Question: I'm new at Knockout JS and i am struggling with this issue, need your guidance. Everything works fine i am fable to get 'ProductID' and it's 'ProductOffers' VIA 'Ajax' but when i second 'dropdown' doesn't populates itself.
'''
<table>
<thead>
<tr>
<th></th>
<th>Product</th>
<th>Product Offers</th>
<th>Price</th>
<th>Stock</th>
</tr>
</thead>
<tbody>
<tr>
<td>
<select data-bind="options: Products, optionsText: 'Name',optionsValue: 'ID', value: ProductID, optionsCaption: '-'" />
</td>
<td data-bind="if: ProductID">
<select data-bind="options: ProductOffers, optionsText: 'Name',optionsValue: 'ID', value: ProductOfferID, optionsCaption: '-'" />
</td>
<td></td>
<td></td>
</tr>
</tbody>
</table>
<script type="text/javascript">
function Product(id, name) {
this.ID = id;
this.Name = name;
}
function Offer(id, name) {
this.ID = id;
this.Name = name;
}
var viewModel = {
Products: ko.observableArray(<%= LoadProducts() %>),
ProductID: ko.observable('0'),
ProductOfferID: ko.observable('0'),
ProductOffers: ko.observable("")
};
viewModel.ProductID.subscribe(function (newValue) {
if (typeof newValue != "undefined") {
//alert("Selected product is : " + newValue);
viewModel.ProductOffers = GetProductOffers(newValue);
//alert(viewModel.ProductOffers);
}
});
ko.extenders.numeric = function (target, precision) {
//create a writeable computed observable to intercept writes to our observable
var result = ko.computed({
read: target, //always return the original observables value
write: function (newValue) {
var current = target(),
roundingMultiplier = Math.pow(10, precision),
newValueAsNum = isNaN(newValue) ? 0 : parseFloat(+newValue),
valueToWrite = Math.round(newValueAsNum * roundingMultiplier) / roundingMultiplier;
//only write if it changed
if (valueToWrite !== current) {
target(valueToWrite);
} else {
//if the rounded value is the same, but a different value was written, force a notification for the current field
if (newValue !== current) {
target.notifySubscribers(valueToWrite);
}
}
}
});
//initialize with current value to make sure it is rounded appropriately
result(target());
//return the new computed observable
return result;
};
ko.applyBindings(viewModel);
function GetProductOffers(ProductID) {
alert("Fetching offers for Product : " + ProductID)
var Val = "";
jQuery.ajax({
type: "POST",
url: "testing.aspx/GetProductOffers",
data: "{ProductID: '" + ProductID + "'}",
contentType: "application/json; charset=utf-8",
dataType: "json",
async: false,
success: function (msg) {
Val = msg.d;
},
error: function (jqXHR, exception) {
if (jqXHR.status === 0) {
alert('Not connect.
Verify Network.' + jqXHR.responseText);
} else if (jqXHR.status == 404) {
alert('Requested page not found. [404]' + jqXHR.responseText);
} else if (jqXHR.status == 500) {
alert('Internal Server Error [500].' + jqXHR.responseText);
} else if (exception === 'parsererror') {
alert('Requested JSON parse failed.' + jqXHR.responseText);
} else if (exception === 'timeout') {
alert('Time out error.' + jqXHR.responseText);
} else if (exception === 'abort') {
alert('Ajax request aborted.' + jqXHR.responseText);
} else {
alert('Uncaught Error.
' + jqXHR.responseText);
}
}
});
return Val;
}
</script>
'''
**EDIT : ** here is a what is hapening after tim's input.

JSFiddle : <URL>
here is the web method , i have changes it to produce a valid 'JSON' acording to JSLint. Now the 2nd dropdown fills up but the problem is it's values never change whenever i change products, correct values are fetched but dropdown doesn't shows them.
'''
[WebMethod]
public static string GetProductOffers(long ProductID)
{
StringBuilder sbScript = new StringBuilder();
string json = "[{"ID": 0,"Name": "Sorry ! No data found"}]";
bool first = true;
List<DMS.ProductOfferDO> offers = ProductOffers.Get(ProductID);
if (offers != null && offers.Count > 0)
{
sbScript.Append("[");
foreach (var x in offers.OrderBy(d => d.IsCashOffer))
{
if (first)
{
sbScript.Append(string.Format("{{"ID": {0},"Name": "{1}"}}", x.ID, x.Name));
first = false;
}
else
{
sbScript.Append(string.Format(",{{"ID": {0},"Name": "{1}"}}", x.ID, x.Name));
}
}
sbScript.Append("]");
json = sbScript.ToString();
}
return json;
}
'''
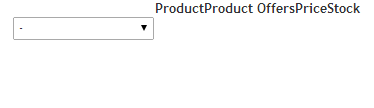
Answer: Why are you declaring 'ProductOffers' as 'ko.observable("")'? It should be declared as an observable array instead: 'ProductOffers: ko.observableArray([]);'
Also, in your JFiddle:
'''
function GetProductOffers(ProductID) {
var Val = "[new Offer(1,'Name'),new Offer(2,'Product A'),new Offer(4,'Product B'),new Offer(5,'Product C')]";
return Val;
}
'''
Should be:
'''
function GetProductOffers(ProductID) {
var Val = [new Offer(1,'Name'),new Offer(2,'Product A'),new Offer(4,'Product B'),new Offer(5,'Product C')];
return Val;
}
'''
<URL>
Try to modify your setup as follows:
'''
[WebMethod]
public static string GetProductOffers(long ProductID)
{
List<DMS.ProductOfferDO> offers = ProductOffers.Get(ProductID);
return JsonConvert.SerializeObject(offers);
}
'''
You need to import: 'using Newtonsoft.Json;' first of course.
And why did you use post? It should be a get:
'''
function GetProductOffers(ProductID) {
$.get("testing.aspx/GetProductOffers",
{ ProductID: ko.toJSON(ProductID) }
)
.done(function (data) {
viewModel.ProductOffers(JSON.parse(data));
})
.fail(function (data) { })
.always(function () { });
}
'''
'''
viewModel.ProductID.subscribe(function (newValue) {
viewModel.ProductOffers.removeAll();
if (newValue) {
var productOffers = GetProductOffers(newValue);
viewModel.ProductOffers(productOffers);
}
});
'''
Let us know how this goes please!